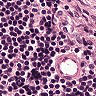
Metastatic tissue present: no